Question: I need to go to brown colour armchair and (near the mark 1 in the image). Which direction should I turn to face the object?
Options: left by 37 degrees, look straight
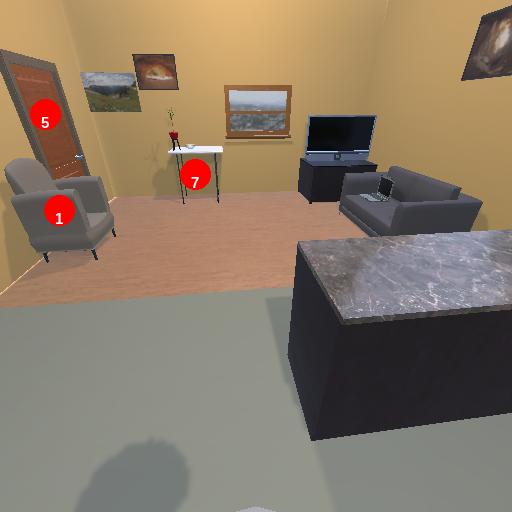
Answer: left by 37 degrees